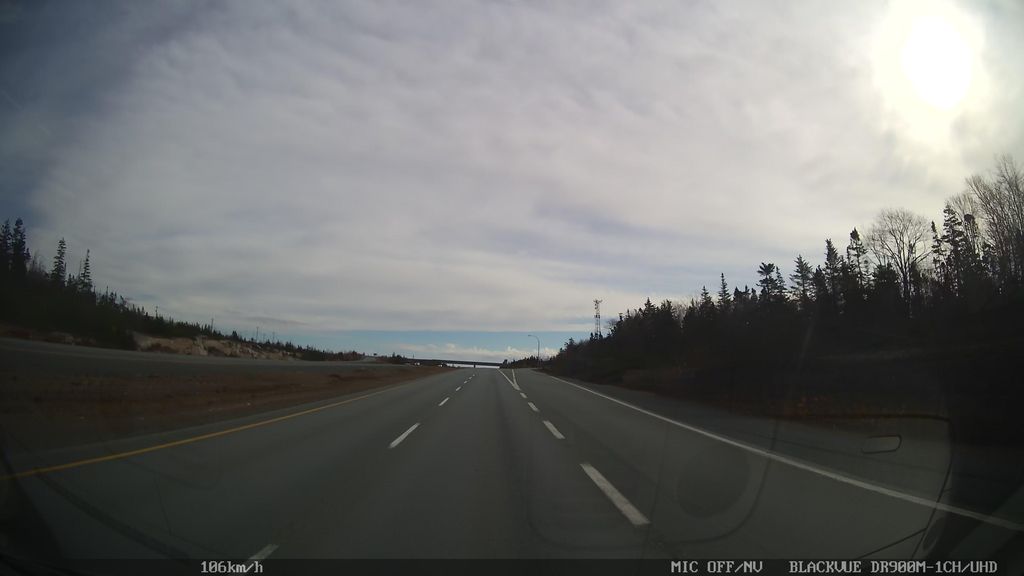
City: halifax